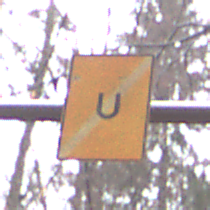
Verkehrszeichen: EndeUmleitung
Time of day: Midday
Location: Outdoor (Nature)
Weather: Overcast
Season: Autumn
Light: Natural